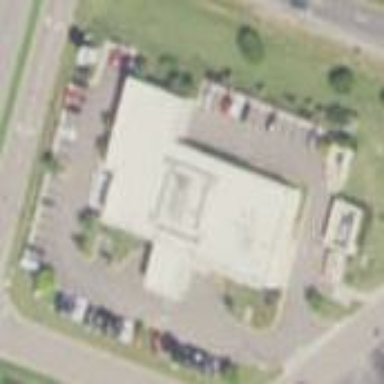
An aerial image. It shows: Hospital providing healthcare services.